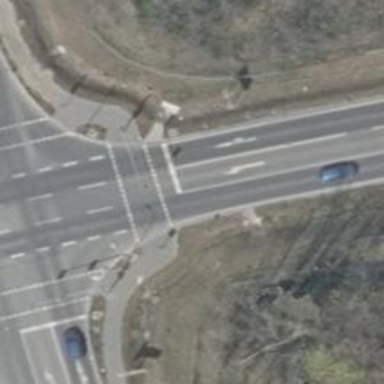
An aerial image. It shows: Road crossing with traffic signals.